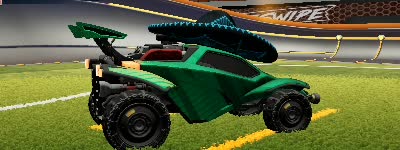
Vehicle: octane